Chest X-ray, AP view. Patient: 48 years old, sex M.
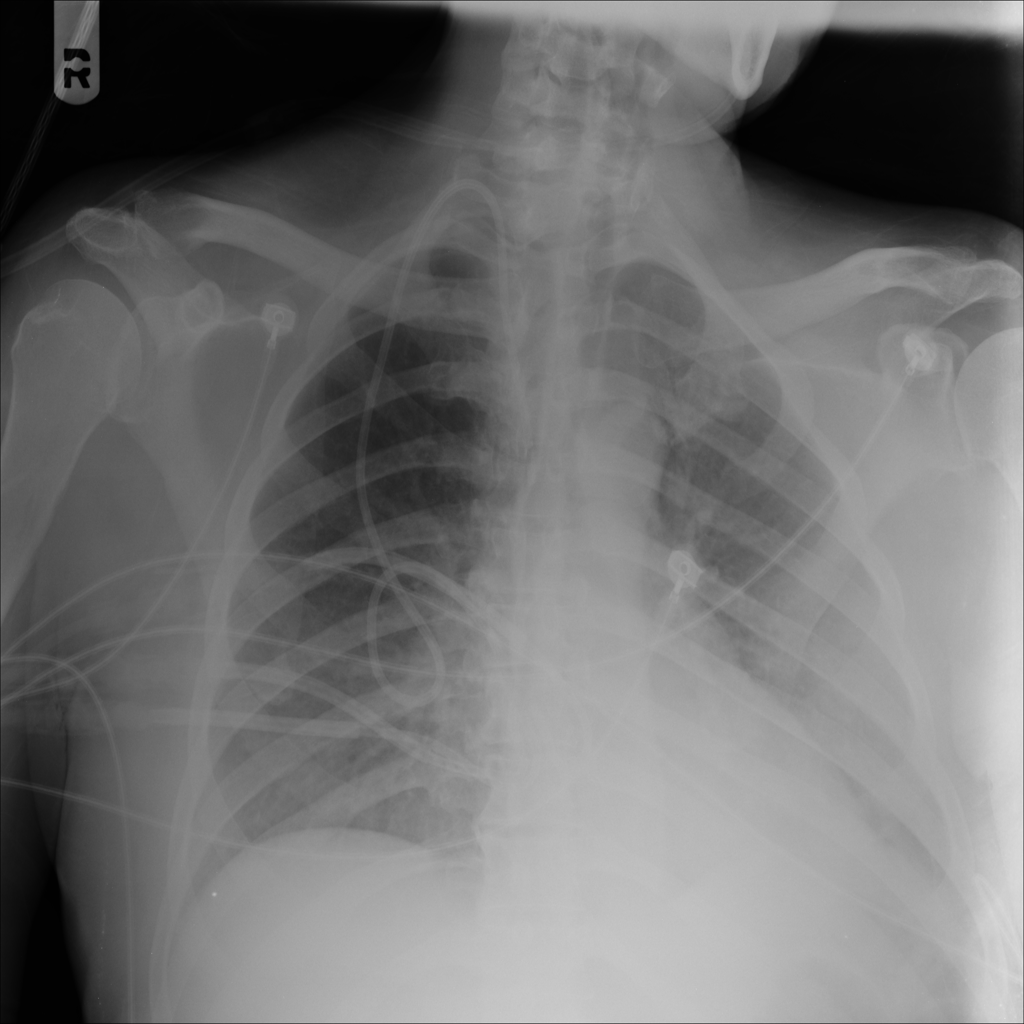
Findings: Effusion